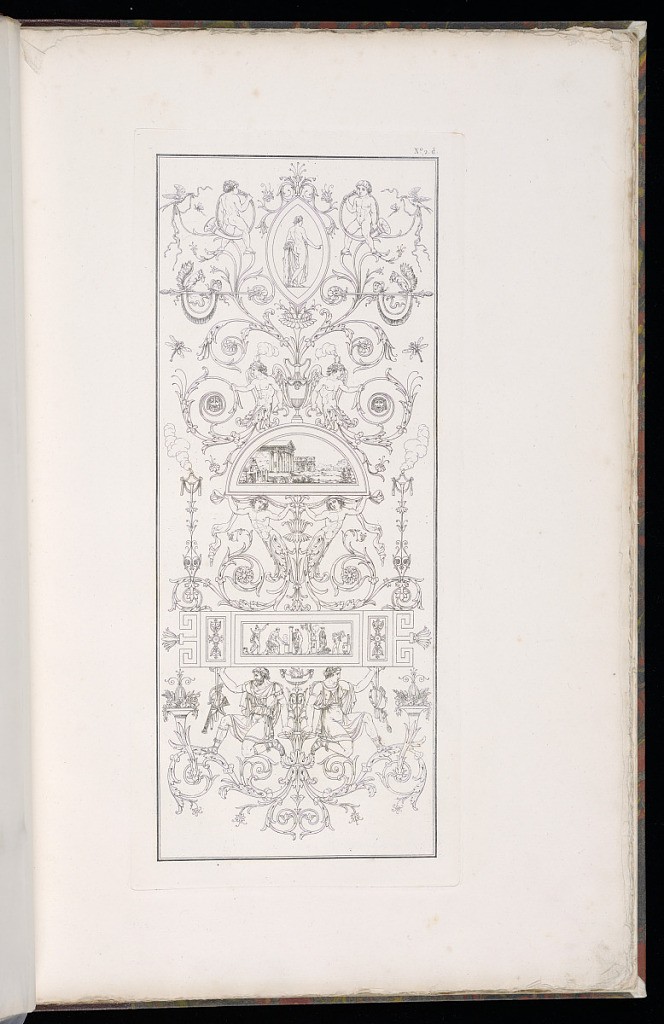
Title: Arabesque Ornament Design
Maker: Charles Normand, French, 1765 – 1840
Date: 1787–95
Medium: Etching on laid paper
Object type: Print
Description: A vertical plate with arabesque ornament designs featuring Neoclassical motifs, mythological figures, squirrels, birds, dragonflies, masks, butterflies, snakes, acanthus leaf and foliate scrolling motifs, putto, ribbons, incense burners, cornucopia of fruit and flowers, friezes and vignettes featuring classical architecture and figures. The plate is numbered.